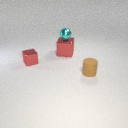
large red metal cube to the left of small brown rubber cylinder